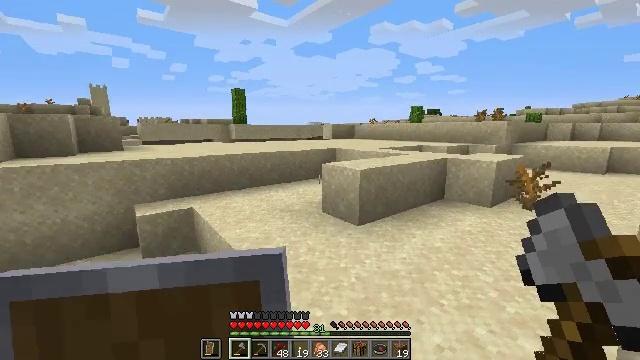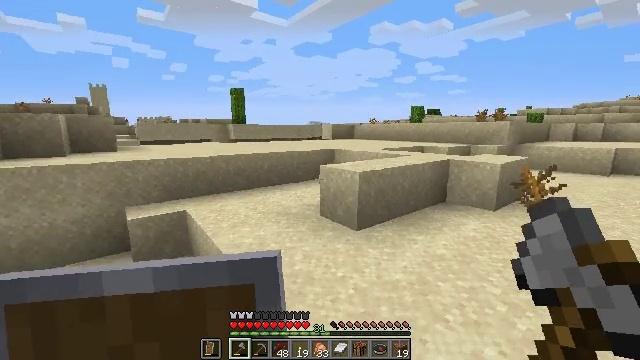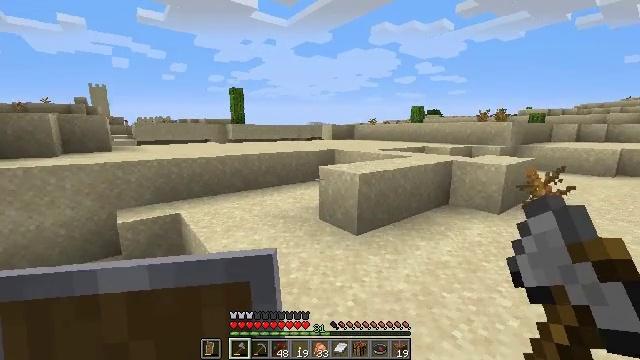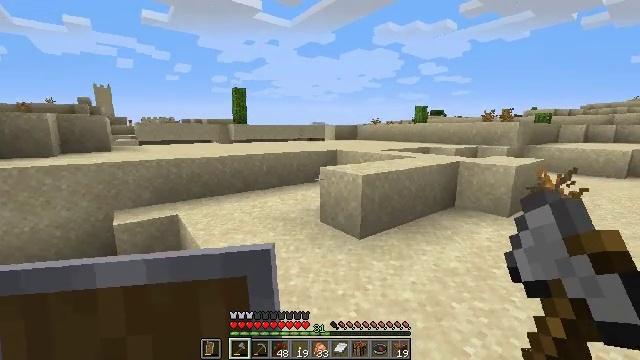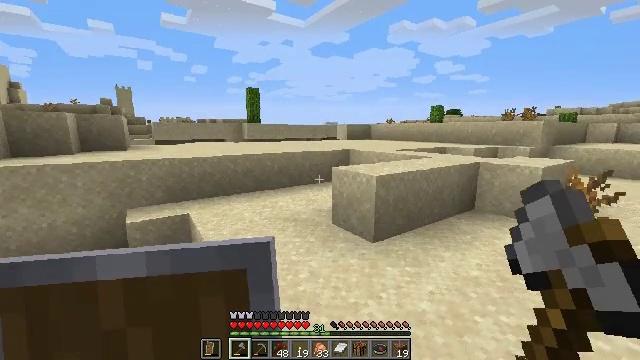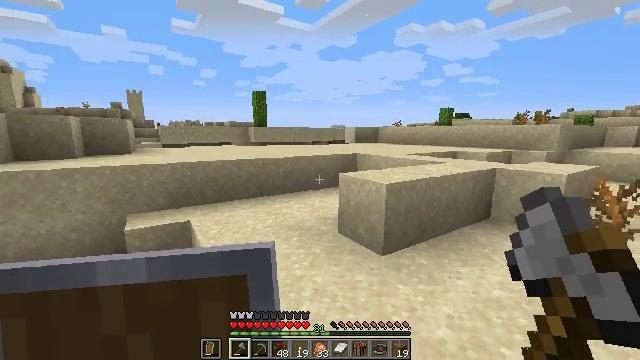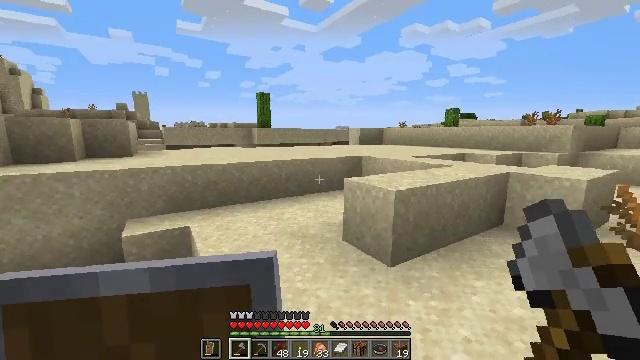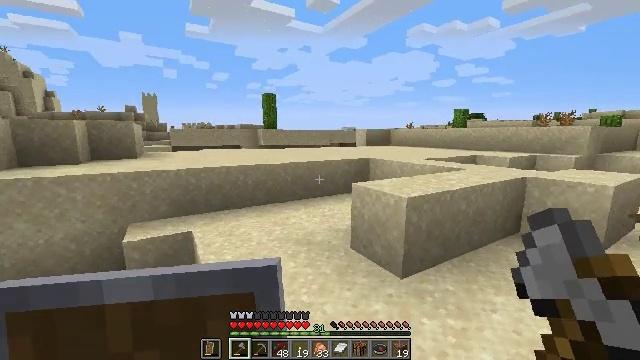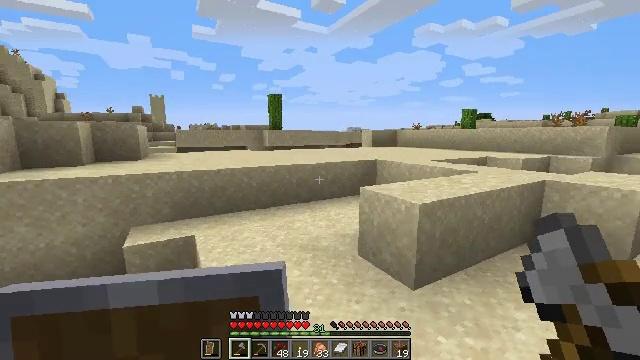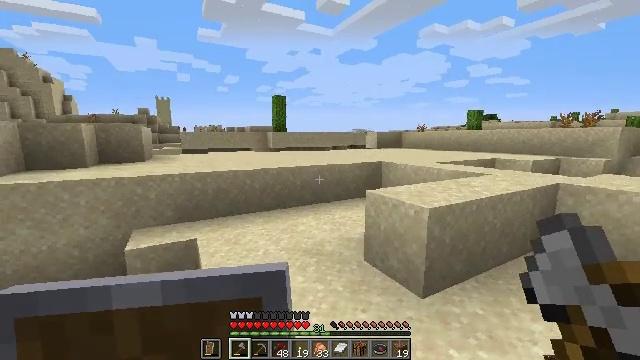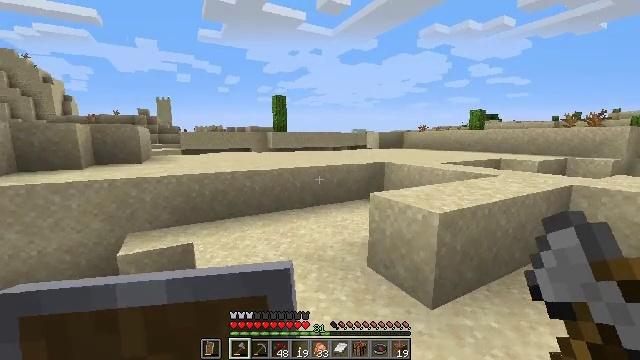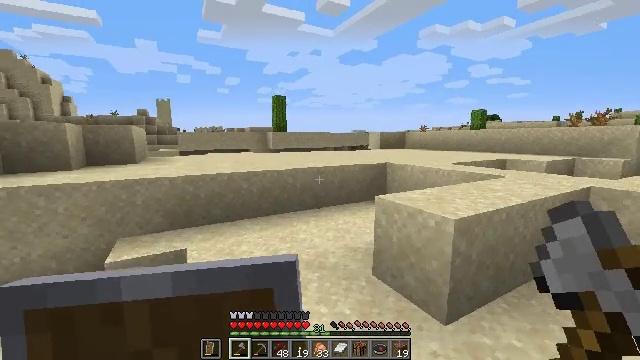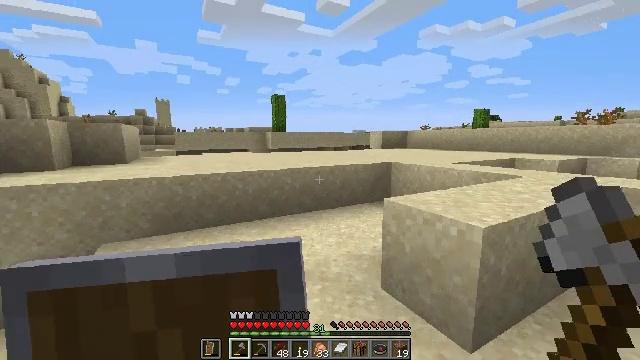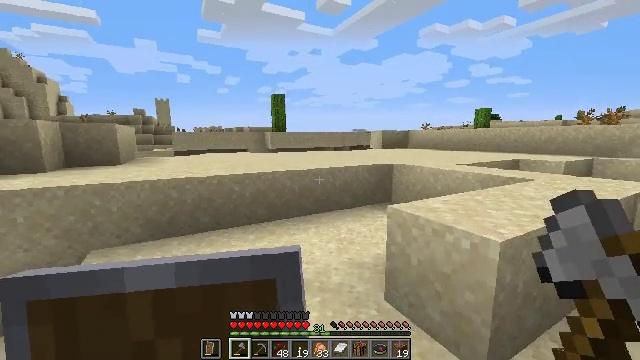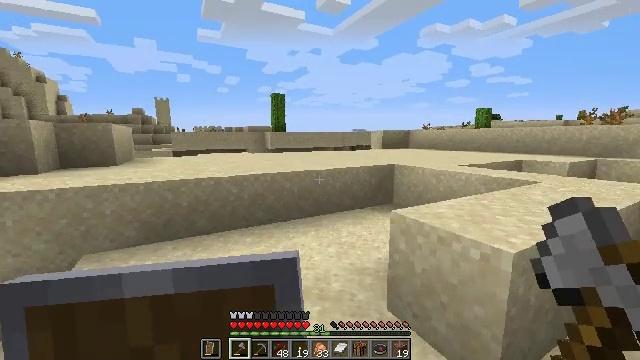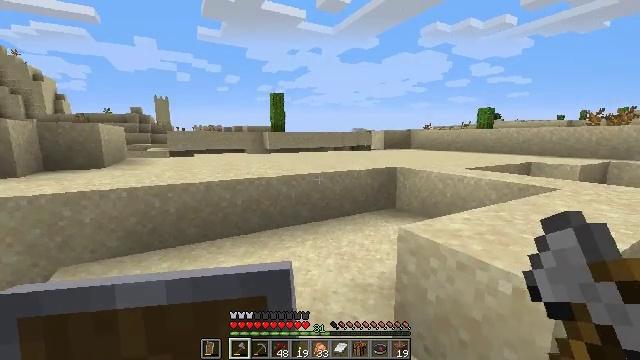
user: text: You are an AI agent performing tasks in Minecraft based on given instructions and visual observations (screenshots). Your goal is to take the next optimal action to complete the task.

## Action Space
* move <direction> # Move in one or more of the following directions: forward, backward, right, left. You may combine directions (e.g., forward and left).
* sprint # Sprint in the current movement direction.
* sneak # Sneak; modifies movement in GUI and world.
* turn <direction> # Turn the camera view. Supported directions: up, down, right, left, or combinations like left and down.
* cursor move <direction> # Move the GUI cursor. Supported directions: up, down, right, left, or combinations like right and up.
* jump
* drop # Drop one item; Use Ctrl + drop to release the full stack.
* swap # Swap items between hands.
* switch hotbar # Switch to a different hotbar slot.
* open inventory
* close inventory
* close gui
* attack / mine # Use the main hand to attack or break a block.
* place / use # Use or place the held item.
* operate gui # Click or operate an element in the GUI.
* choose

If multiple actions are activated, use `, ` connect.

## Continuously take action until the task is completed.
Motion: motion action
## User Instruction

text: Gather sand from the desert.
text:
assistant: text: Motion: move forward
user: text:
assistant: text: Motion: move forward
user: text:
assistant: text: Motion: move forward
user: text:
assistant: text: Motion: move forward, turn left
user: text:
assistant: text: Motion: turn left
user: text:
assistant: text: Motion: move forward
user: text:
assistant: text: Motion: move forward, turn left
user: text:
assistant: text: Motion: move forward, turn left
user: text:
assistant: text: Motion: move forward
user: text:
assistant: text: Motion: move forward
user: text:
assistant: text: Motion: move forward
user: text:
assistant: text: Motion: move forward
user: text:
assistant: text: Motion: move forward
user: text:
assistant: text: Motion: move forward
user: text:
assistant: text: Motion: move forward
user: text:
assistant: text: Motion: move forward
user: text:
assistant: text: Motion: move forward
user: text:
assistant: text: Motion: move forward
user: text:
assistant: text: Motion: move forward
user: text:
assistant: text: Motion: move forward
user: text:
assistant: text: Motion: move forward
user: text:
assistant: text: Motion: move forward
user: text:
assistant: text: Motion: move forward
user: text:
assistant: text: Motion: move forward
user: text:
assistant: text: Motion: move forward
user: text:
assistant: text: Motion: move forward
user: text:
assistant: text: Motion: move forward
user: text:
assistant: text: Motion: move forward
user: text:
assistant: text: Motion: move forward
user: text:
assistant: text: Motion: move forward